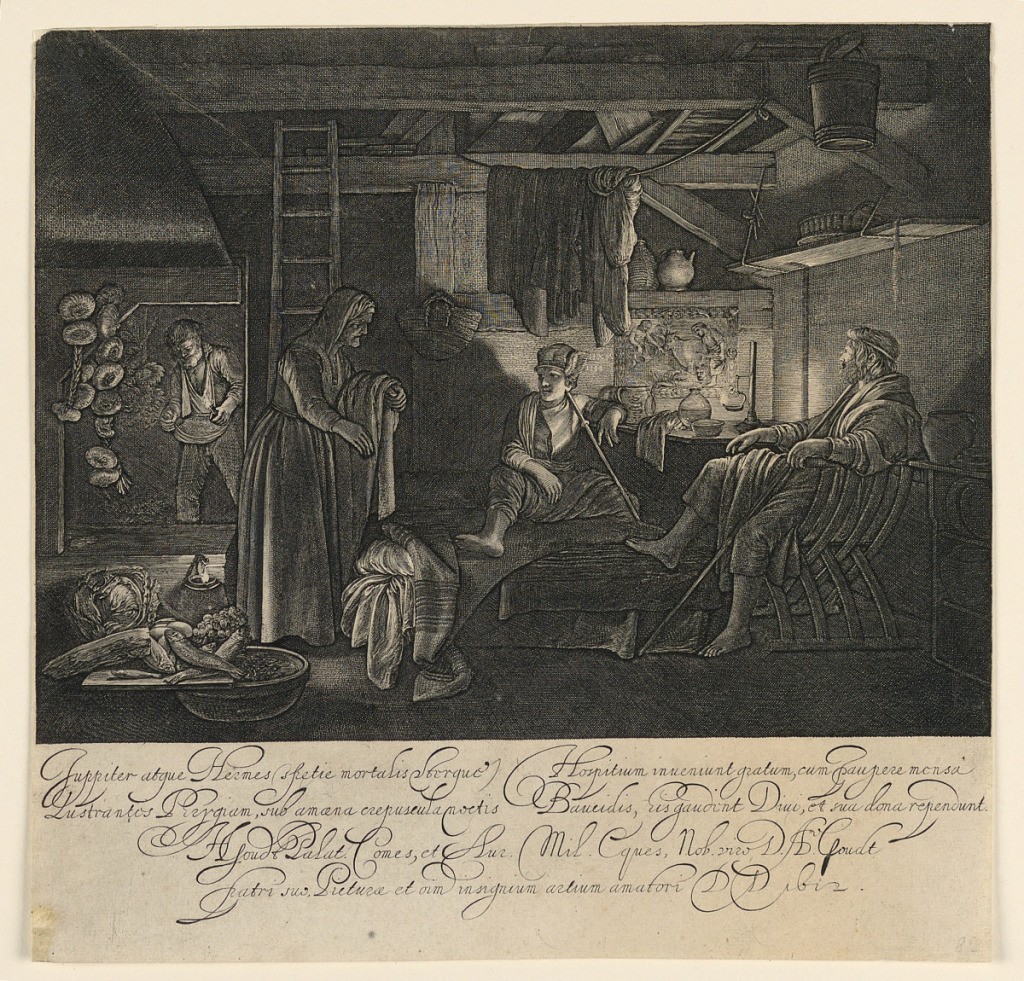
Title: Jupiter and Mercury as Guests of Philemon and Baucis
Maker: Hendrick Goudt, Dutch, 1583 - 1648
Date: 1612
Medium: Engraving on paper
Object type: Print
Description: With the caption of four lines in the bottom margin. A poem of four verses, and the dedication of the print to the artist's father with the date.